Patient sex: F
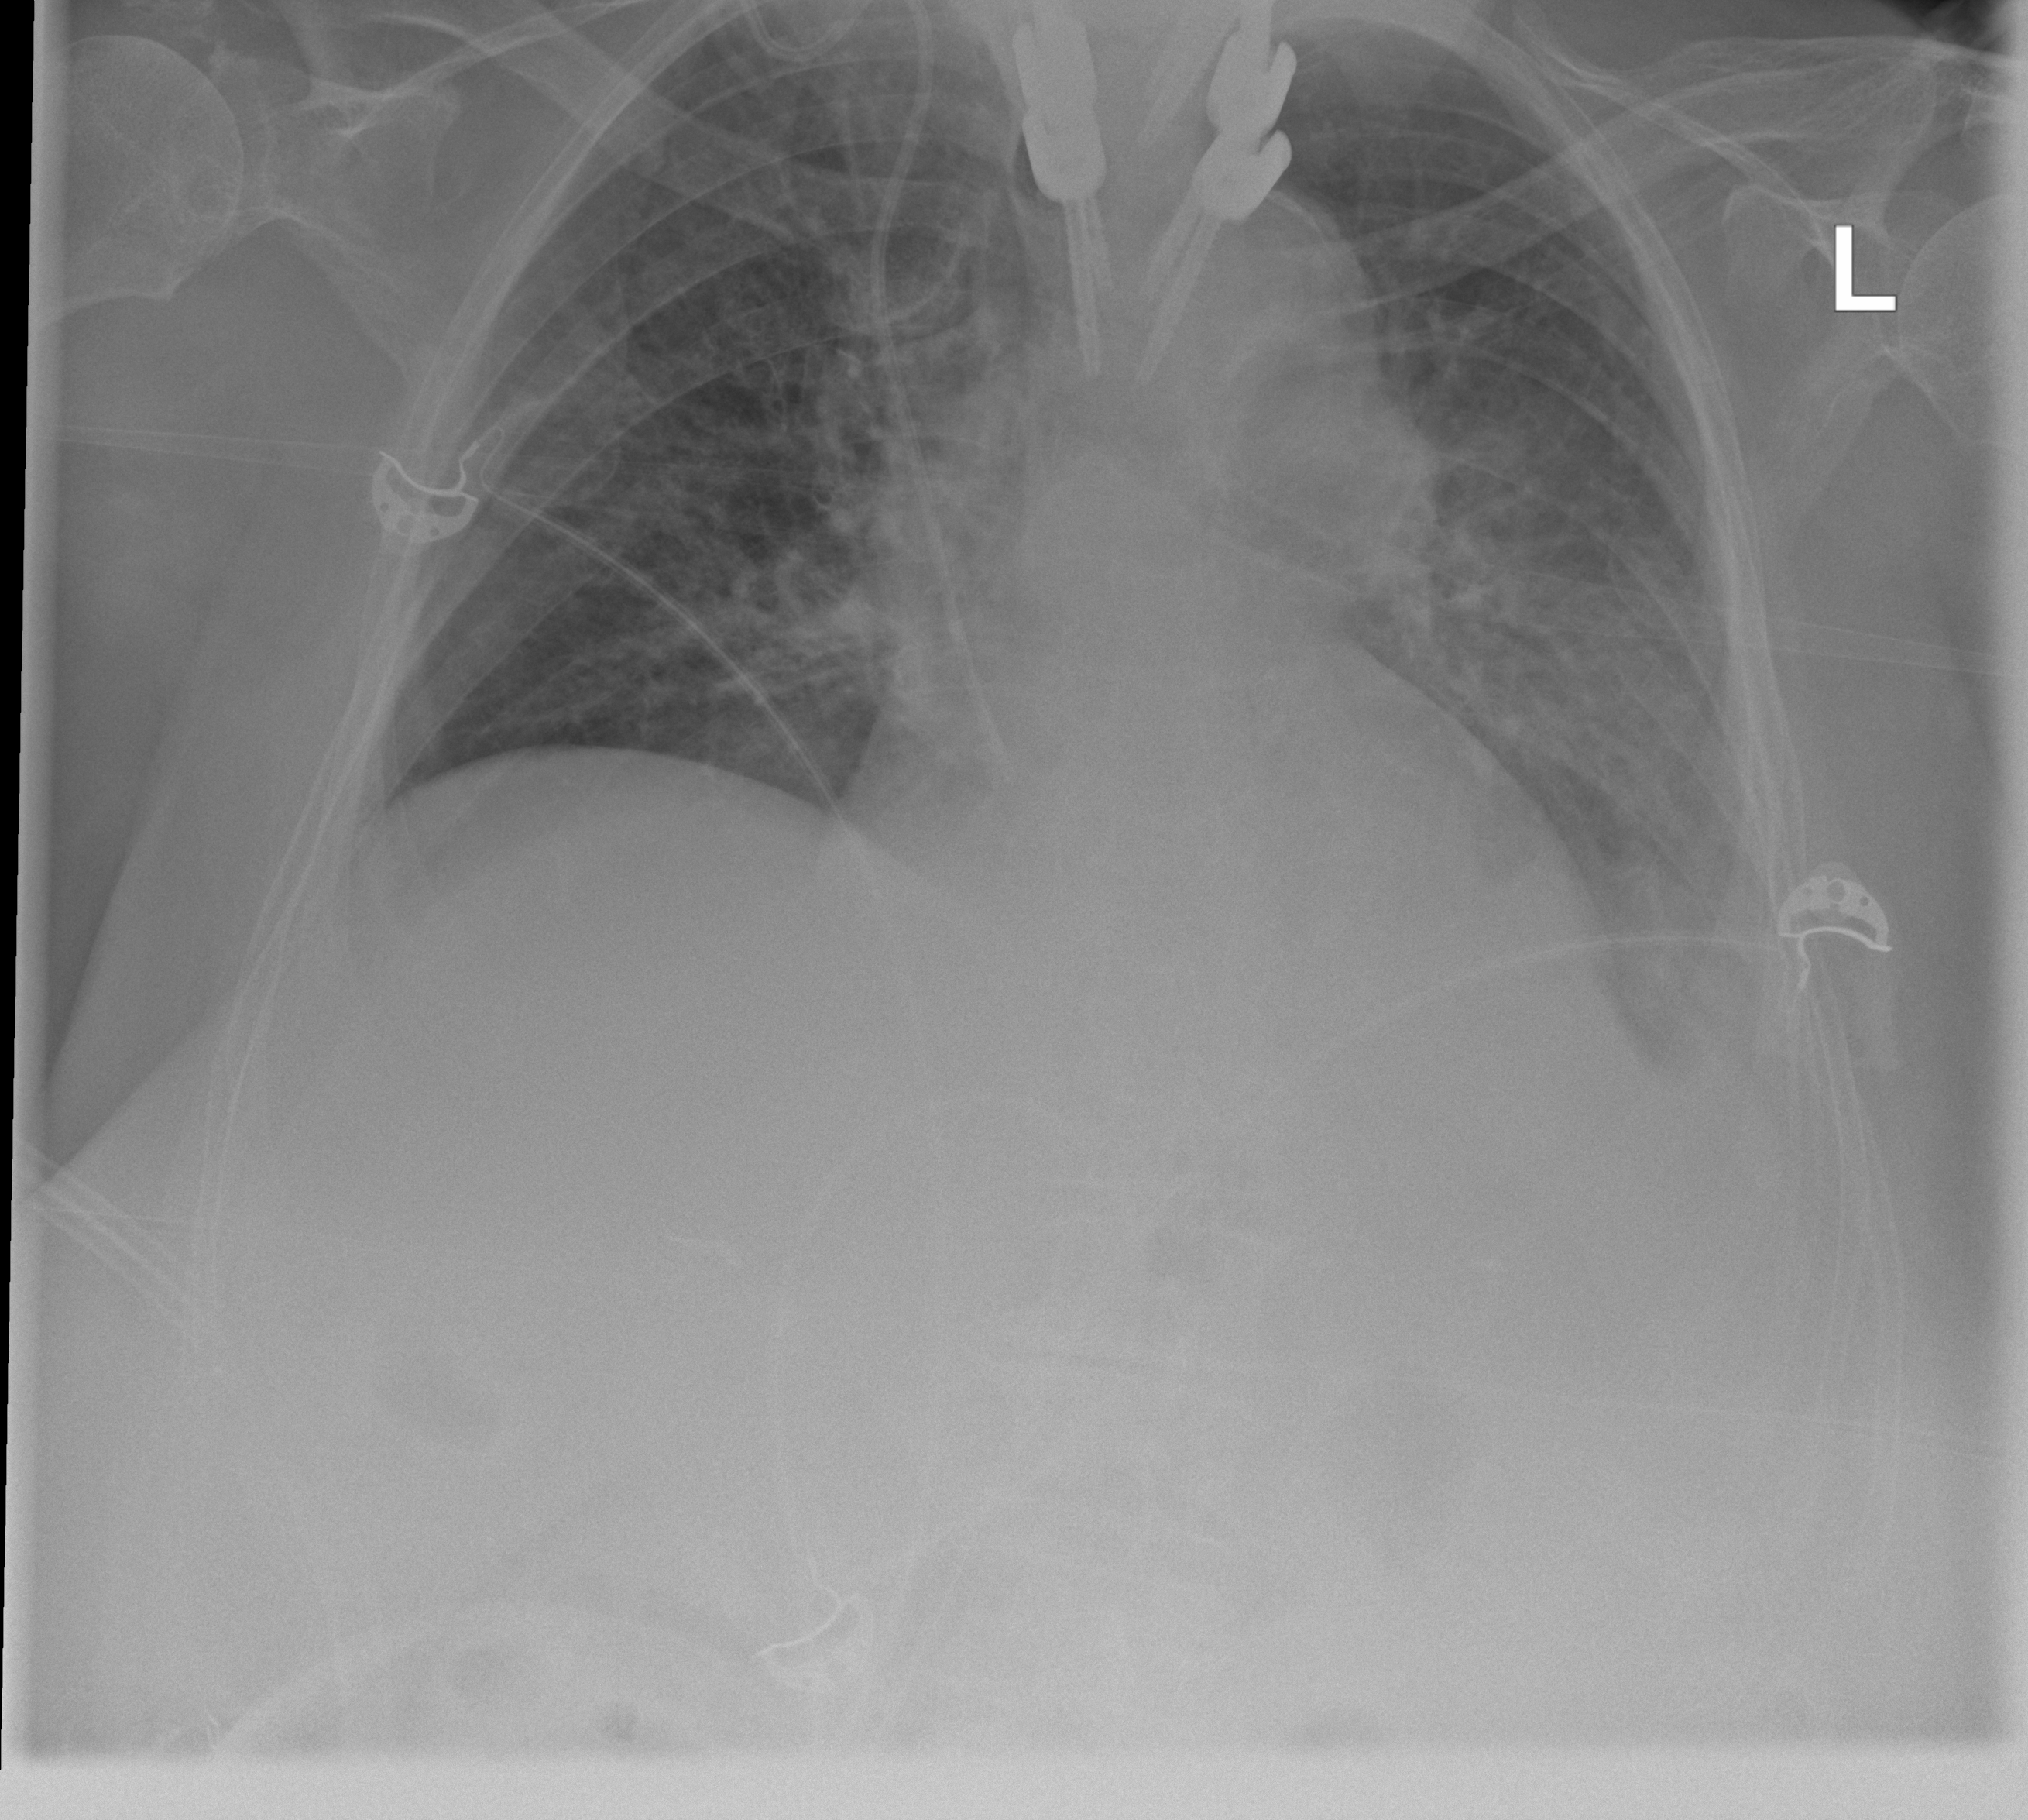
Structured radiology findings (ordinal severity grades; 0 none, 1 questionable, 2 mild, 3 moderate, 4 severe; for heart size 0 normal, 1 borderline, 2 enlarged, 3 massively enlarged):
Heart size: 1
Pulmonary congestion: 2
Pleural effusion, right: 0
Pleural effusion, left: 3
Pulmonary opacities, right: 2
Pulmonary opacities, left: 2
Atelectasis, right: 2
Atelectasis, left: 3